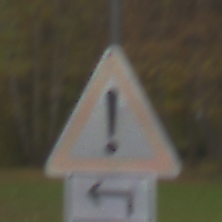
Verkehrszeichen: Gefahrenstelle
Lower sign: RichtungsangabeDurchPfeile2
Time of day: Midday
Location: Outdoor (Nature)
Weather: Overcast
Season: Autumn
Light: Natural